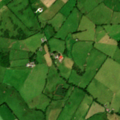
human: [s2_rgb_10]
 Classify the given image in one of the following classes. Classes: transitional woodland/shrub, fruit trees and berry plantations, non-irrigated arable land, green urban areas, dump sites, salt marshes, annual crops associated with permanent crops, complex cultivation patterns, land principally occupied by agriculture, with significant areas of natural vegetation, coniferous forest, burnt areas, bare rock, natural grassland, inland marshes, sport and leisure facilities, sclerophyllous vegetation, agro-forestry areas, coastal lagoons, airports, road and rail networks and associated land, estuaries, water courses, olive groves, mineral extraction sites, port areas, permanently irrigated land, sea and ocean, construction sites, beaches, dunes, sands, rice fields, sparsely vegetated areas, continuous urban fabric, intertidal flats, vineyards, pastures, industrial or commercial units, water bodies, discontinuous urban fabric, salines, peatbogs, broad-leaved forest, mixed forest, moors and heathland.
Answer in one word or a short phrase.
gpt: pastures